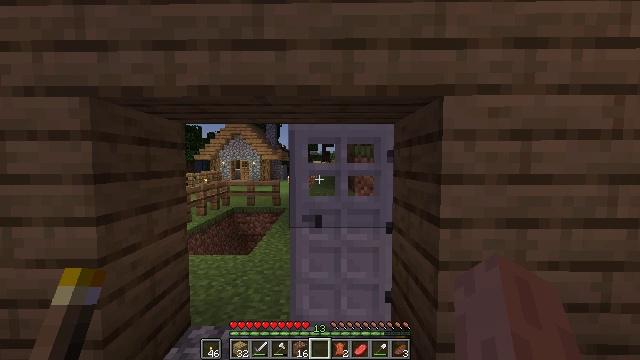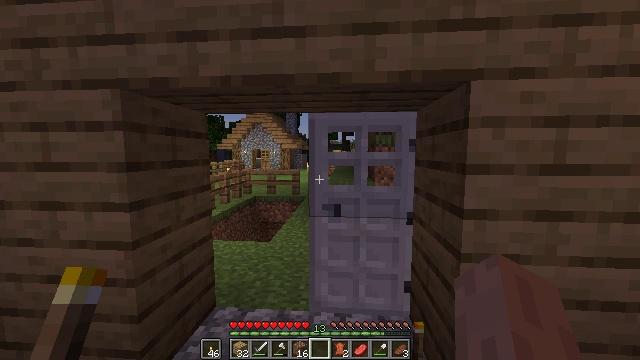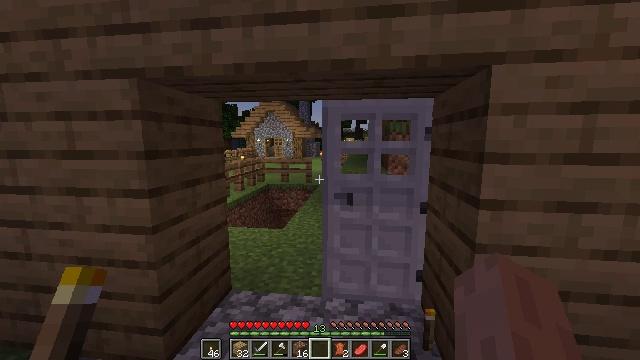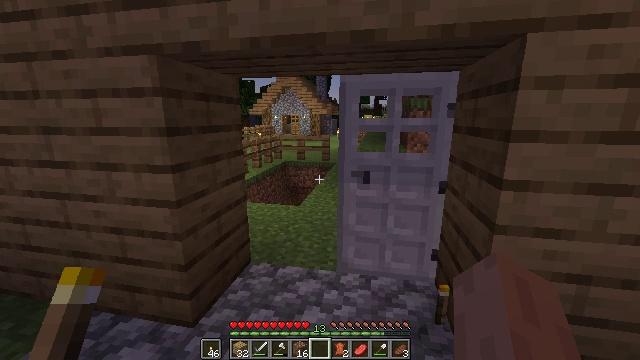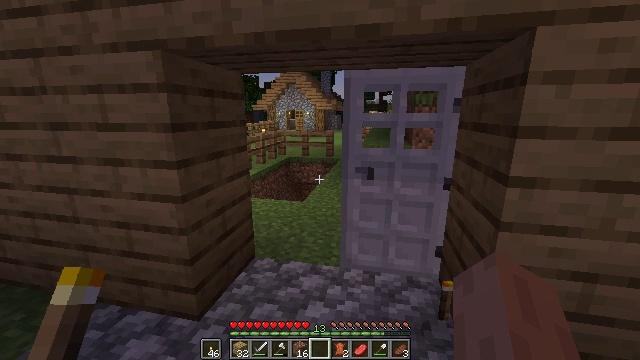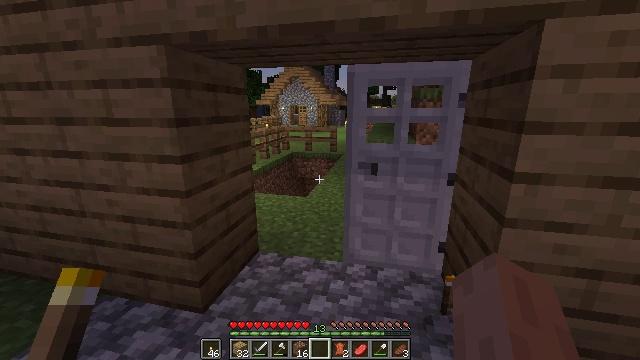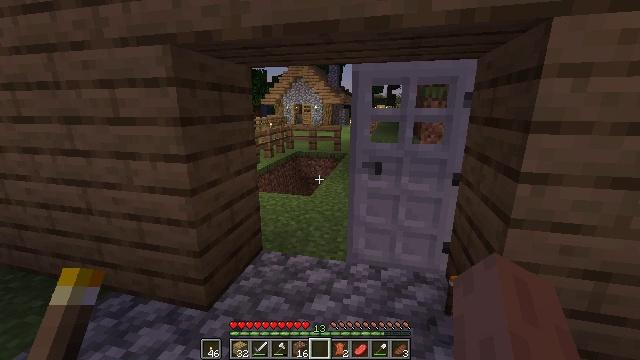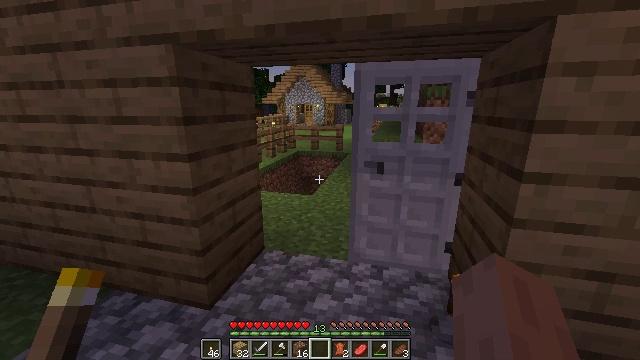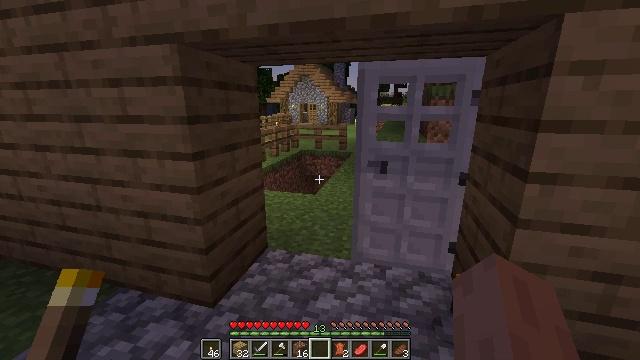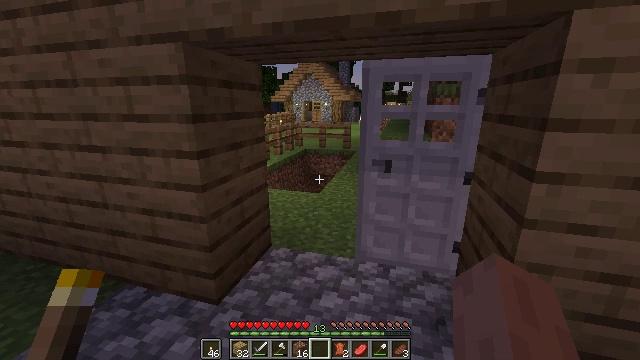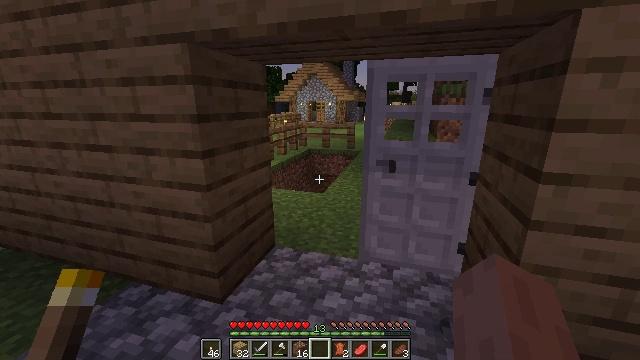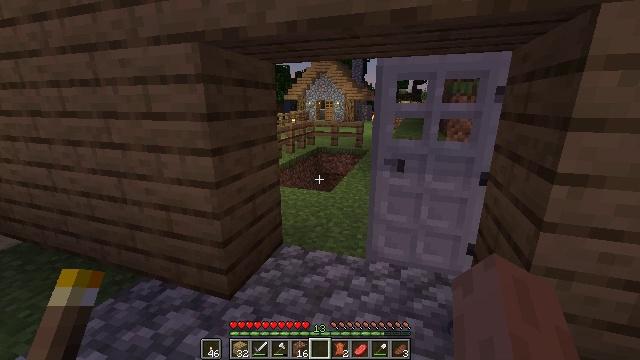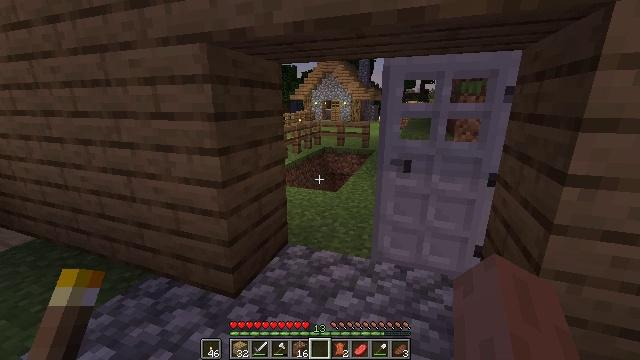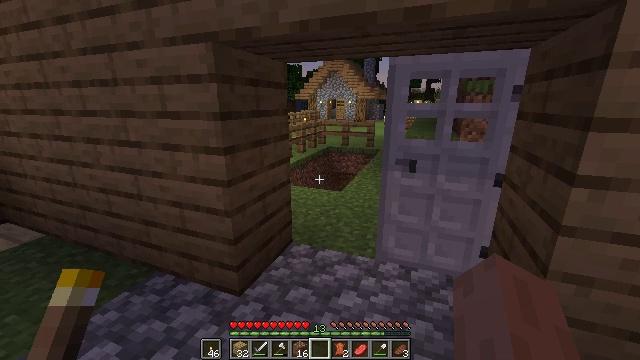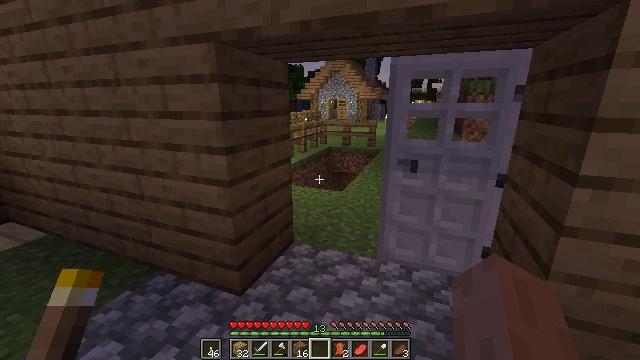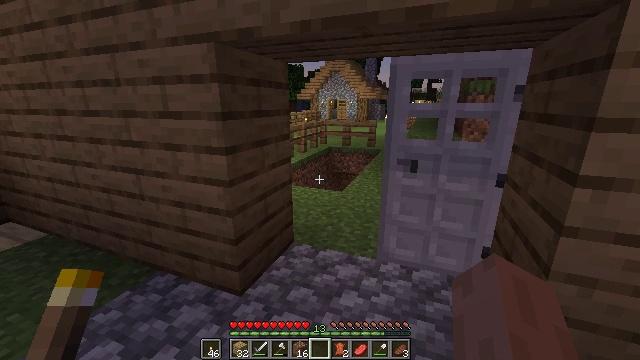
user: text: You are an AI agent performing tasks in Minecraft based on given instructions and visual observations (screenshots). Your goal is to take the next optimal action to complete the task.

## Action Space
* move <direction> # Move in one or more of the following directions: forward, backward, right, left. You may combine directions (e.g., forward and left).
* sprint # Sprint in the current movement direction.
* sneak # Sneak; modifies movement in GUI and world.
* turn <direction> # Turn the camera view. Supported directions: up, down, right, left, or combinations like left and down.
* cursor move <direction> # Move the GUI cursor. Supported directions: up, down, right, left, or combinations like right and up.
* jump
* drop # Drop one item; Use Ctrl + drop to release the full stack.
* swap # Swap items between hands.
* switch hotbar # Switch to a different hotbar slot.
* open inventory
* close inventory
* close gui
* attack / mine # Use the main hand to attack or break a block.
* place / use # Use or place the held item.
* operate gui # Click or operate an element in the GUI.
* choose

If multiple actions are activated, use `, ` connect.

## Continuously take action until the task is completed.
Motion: motion action
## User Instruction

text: Get an oak button by crafting it.
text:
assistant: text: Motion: turn left and down
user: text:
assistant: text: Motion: turn left and down
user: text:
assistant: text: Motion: turn left and down
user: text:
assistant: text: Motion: no_op
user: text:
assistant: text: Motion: turn down
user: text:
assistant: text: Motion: no_op
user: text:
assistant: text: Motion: no_op
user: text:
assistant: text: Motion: no_op
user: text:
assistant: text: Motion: no_op
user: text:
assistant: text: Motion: no_op
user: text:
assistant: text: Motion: turn left
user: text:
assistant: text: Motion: turn left
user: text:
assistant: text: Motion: turn left
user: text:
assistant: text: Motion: no_op
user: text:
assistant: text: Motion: no_op
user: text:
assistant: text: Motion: no_op
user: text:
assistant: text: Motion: no_op
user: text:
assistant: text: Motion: no_op
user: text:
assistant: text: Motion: no_op
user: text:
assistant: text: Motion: no_op
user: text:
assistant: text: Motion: no_op
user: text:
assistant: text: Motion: no_op
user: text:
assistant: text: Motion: no_op
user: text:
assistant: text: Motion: no_op
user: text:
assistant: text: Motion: no_op
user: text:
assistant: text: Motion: no_op
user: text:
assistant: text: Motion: no_op
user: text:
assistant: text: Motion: no_op
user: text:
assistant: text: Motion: no_op
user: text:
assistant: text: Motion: no_op